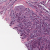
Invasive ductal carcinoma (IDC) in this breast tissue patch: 1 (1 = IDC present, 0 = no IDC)